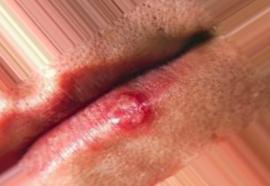
Condition: Mouth Ulcer